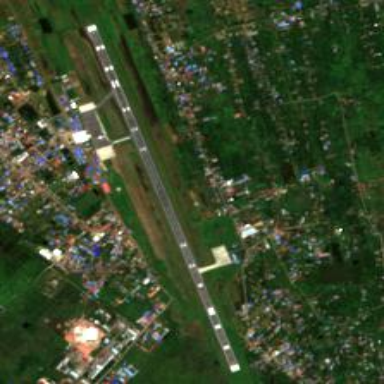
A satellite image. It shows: International aerodrome.